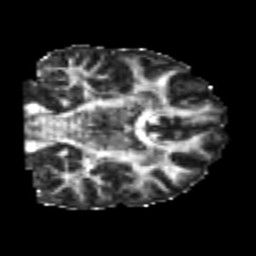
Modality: FA
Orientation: coronal
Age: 24
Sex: male
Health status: healthy
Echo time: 0.074 s